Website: lowes
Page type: customer-info-address
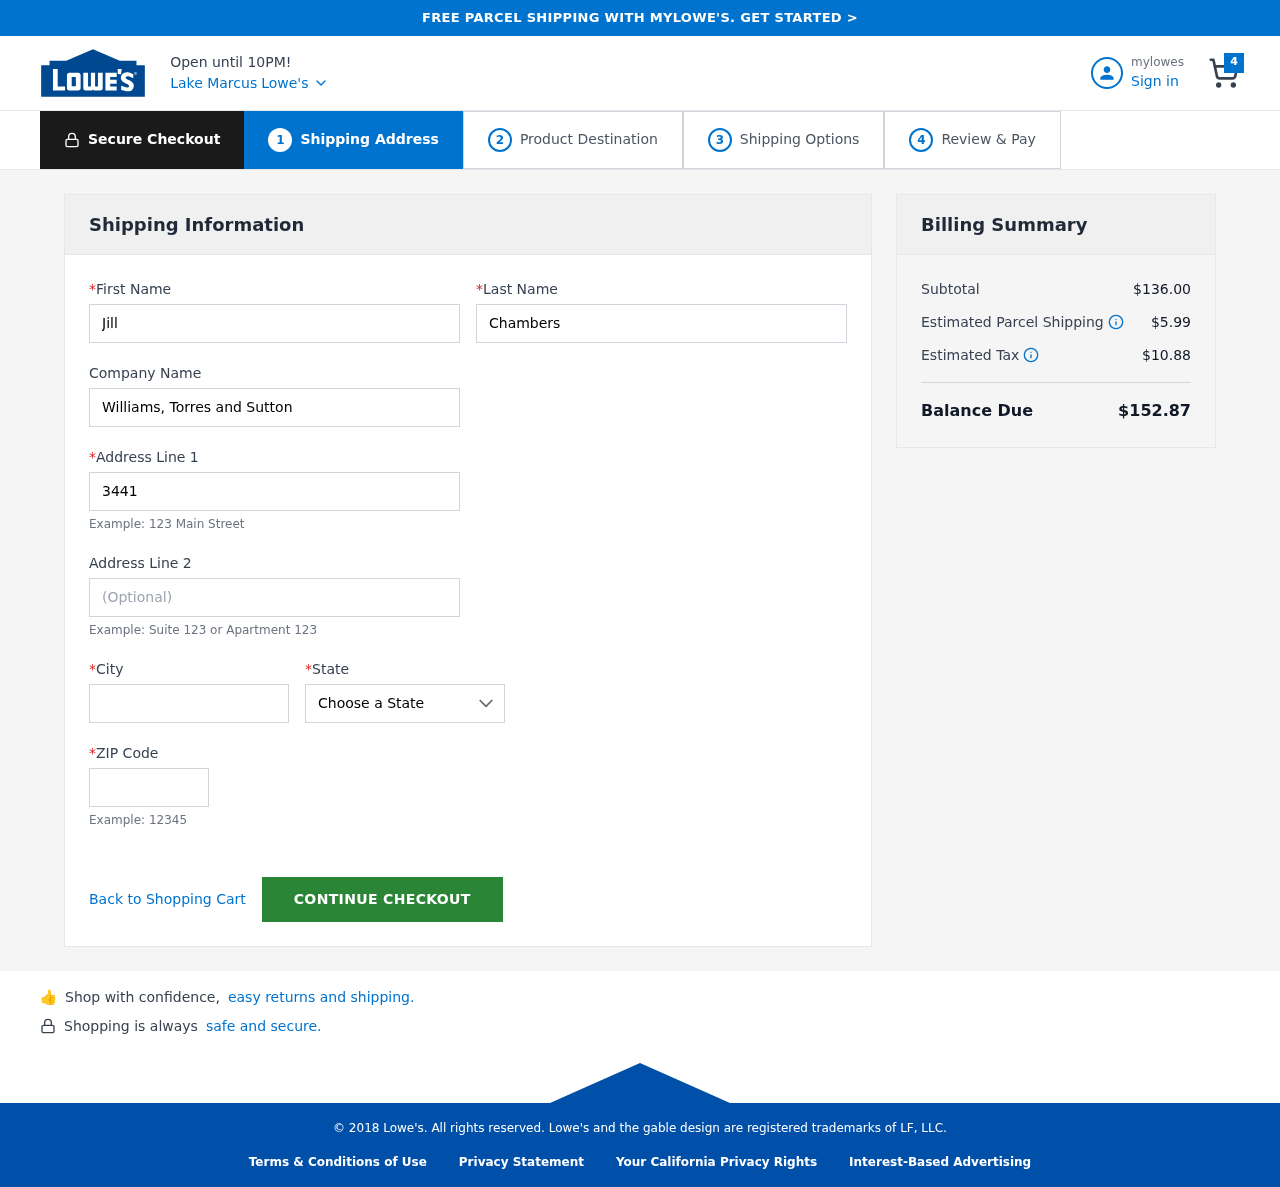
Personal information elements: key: PII_CITY
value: Lake Marcus
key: PII_COMPANY
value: Williams, Torres and Sutton
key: PII_FIRSTNAME
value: Jill
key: PII_LASTNAME
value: Chambers
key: PII_POSTCODE
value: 64536
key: PII_STATE
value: AS
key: PII_STREET
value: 3441 Jacob Flat
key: PII_STREET2
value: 9198 Potts Way
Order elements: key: ORDER_NUM_ITEMS
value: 4
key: ORDER_SUBTOTAL
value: $136.00
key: ORDER_SHIPPING_COST
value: $5.99
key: ORDER_TAX
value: $10.88
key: ORDER_TOTAL
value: $152.87